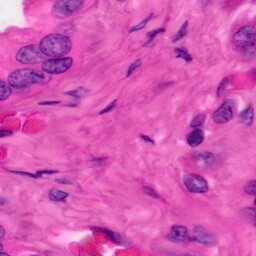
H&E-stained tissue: Pancreatic